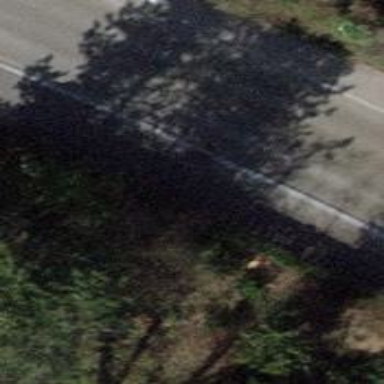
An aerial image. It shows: Asphalt cycleway.